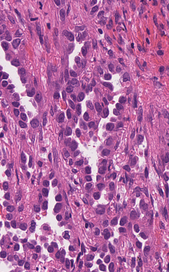
Tumor epithelial tissue: yes
Tumor-associated stroma tissue: yes
Normal tissue: no